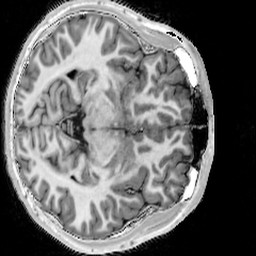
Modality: T1w
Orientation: axial
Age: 16
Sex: male
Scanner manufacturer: siemens
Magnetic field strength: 3 T
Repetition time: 4 s
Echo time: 0.00291 s